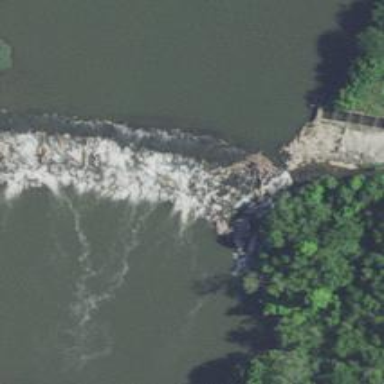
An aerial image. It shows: Weir in waterway.